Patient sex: M
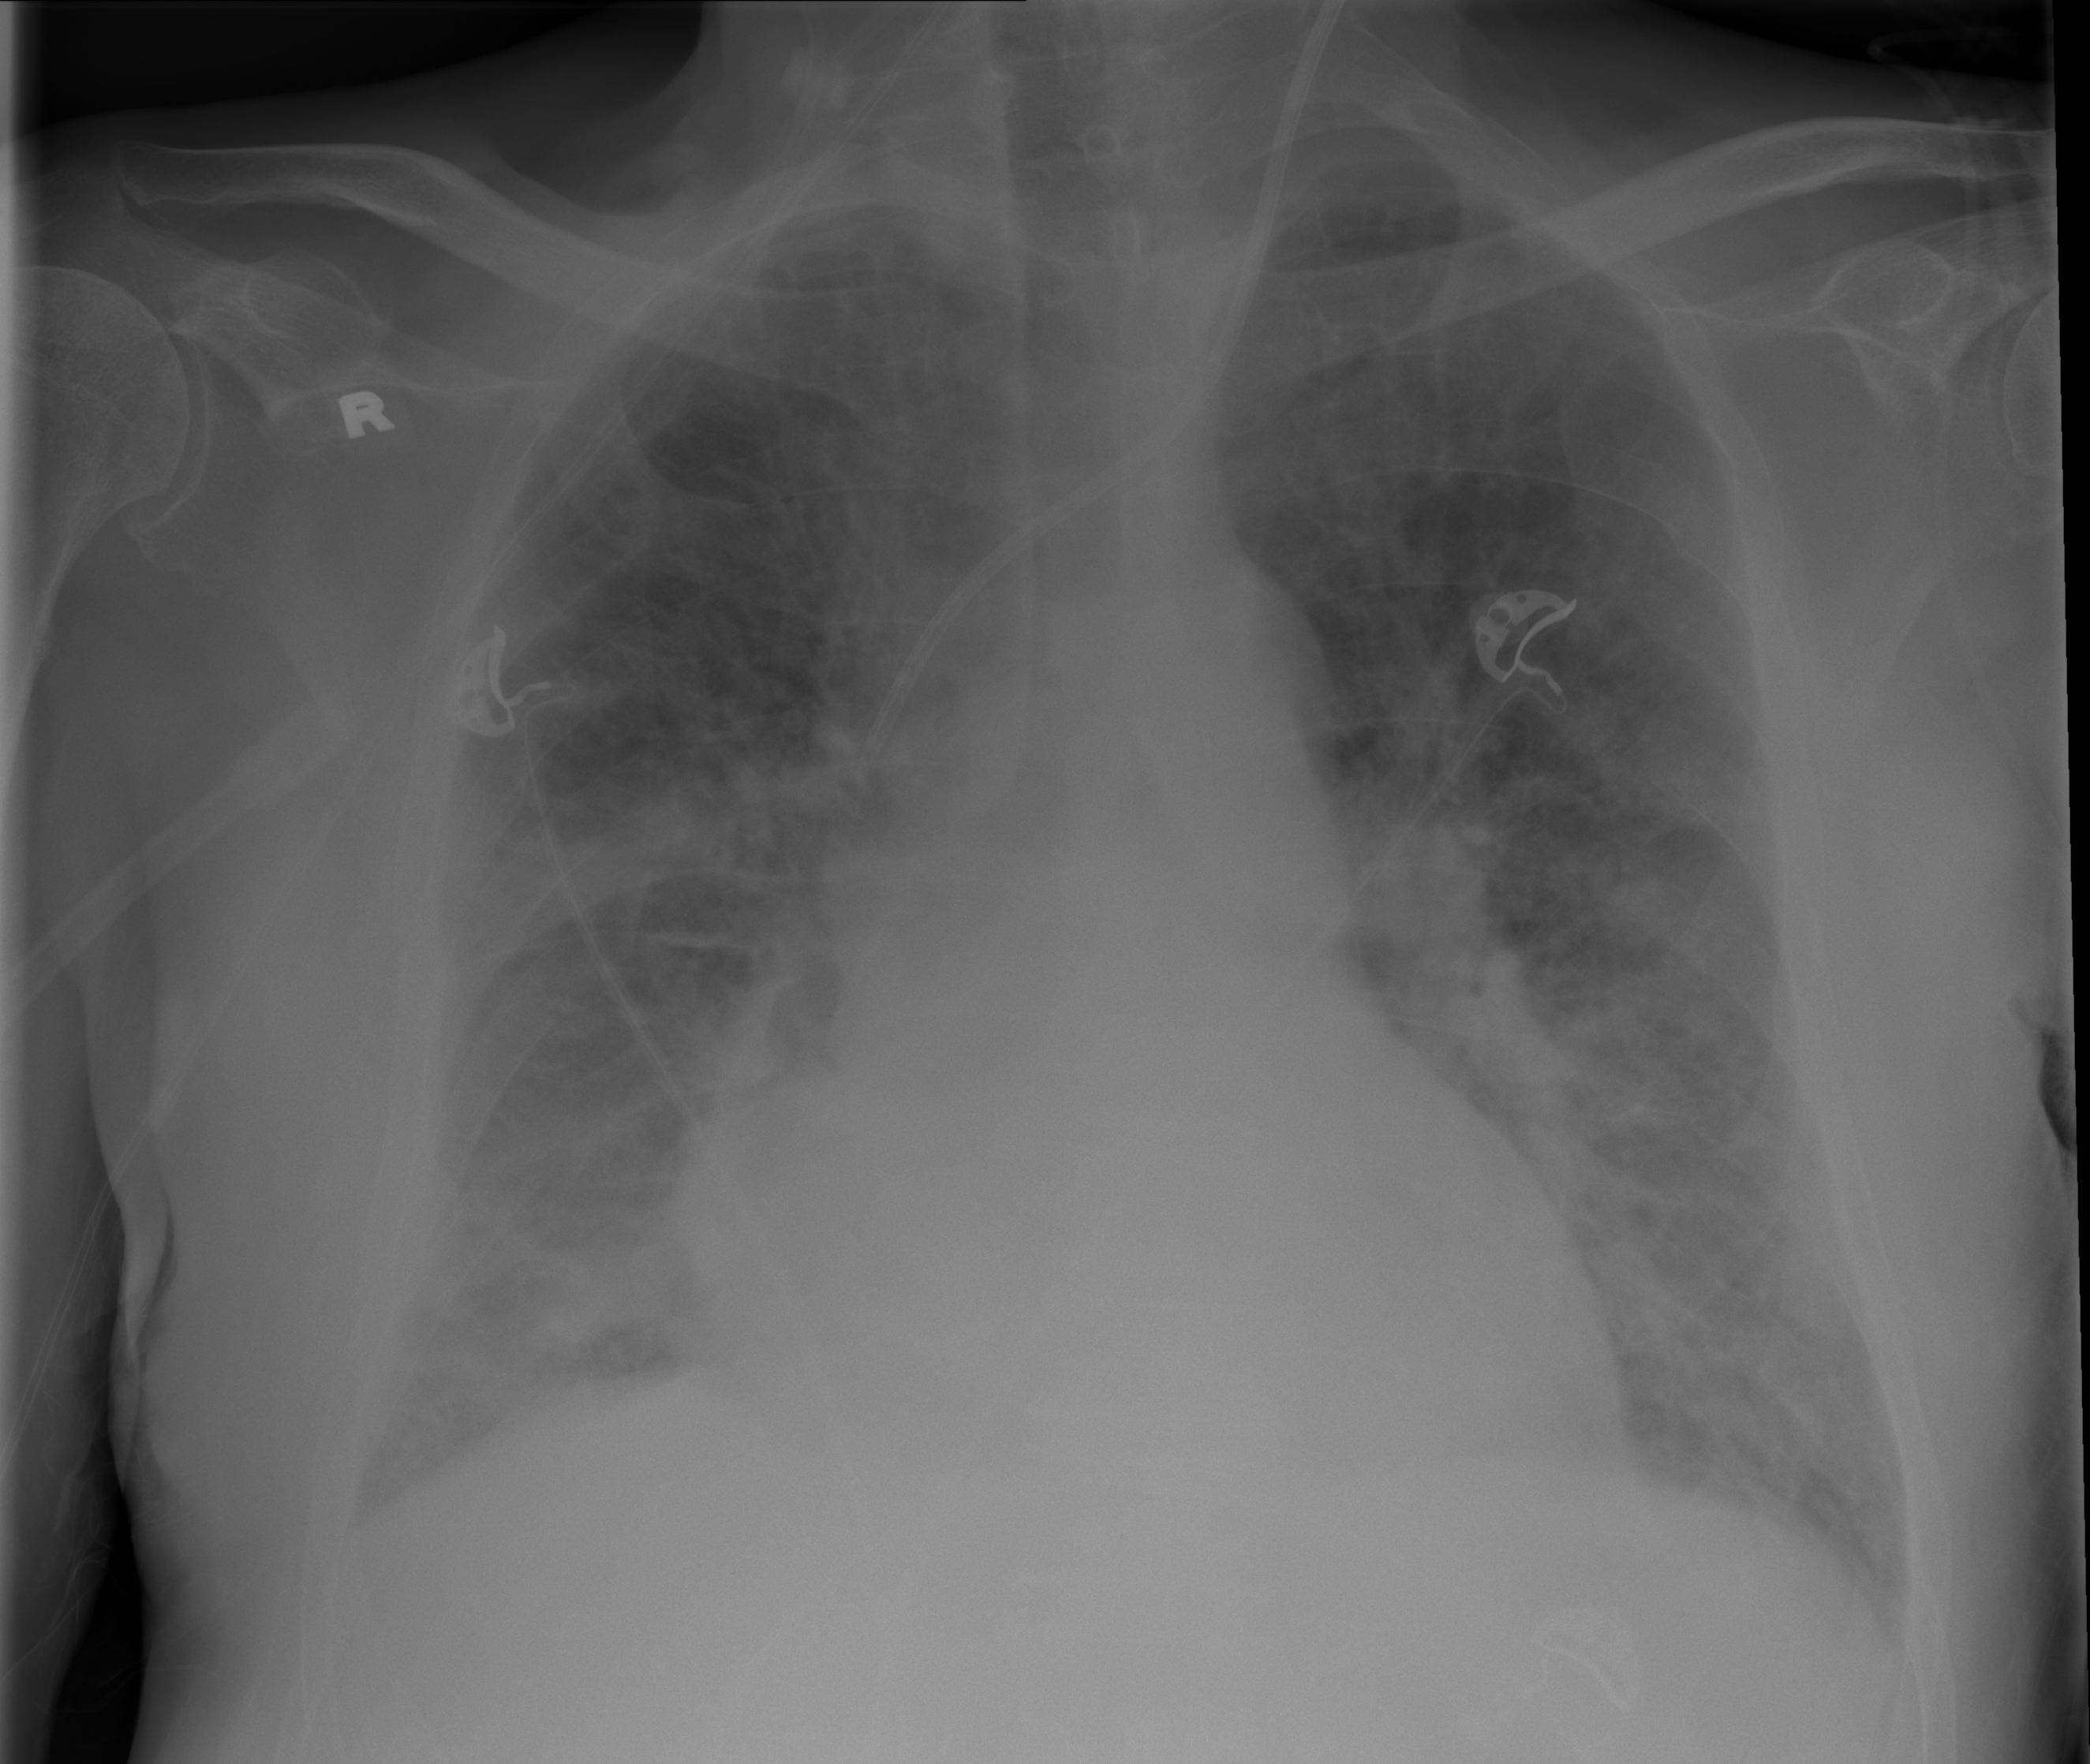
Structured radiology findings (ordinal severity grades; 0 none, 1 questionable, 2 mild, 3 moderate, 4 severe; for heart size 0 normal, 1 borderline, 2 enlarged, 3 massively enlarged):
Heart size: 1
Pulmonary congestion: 3
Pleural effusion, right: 2
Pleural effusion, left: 0
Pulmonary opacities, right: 3
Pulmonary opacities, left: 2
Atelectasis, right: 0
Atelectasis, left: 0